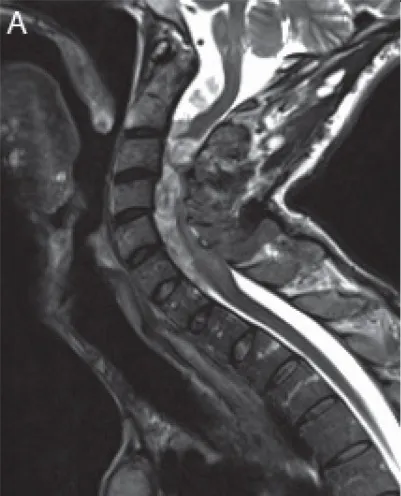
T2 weighted sagittal views of his cervico-thoracic spine. Image (A) is pre-operative and exhibits multiple intramedullary and extramedullary neurofibromas exerting pressure on the cervical cord.
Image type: radiology (mri)